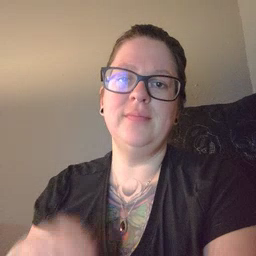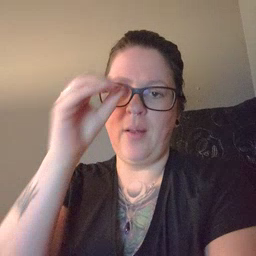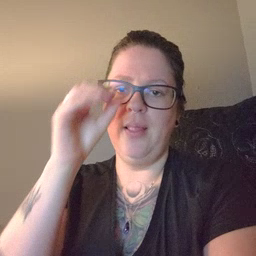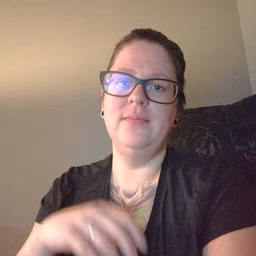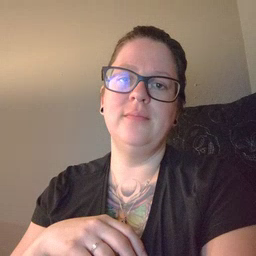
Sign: owl